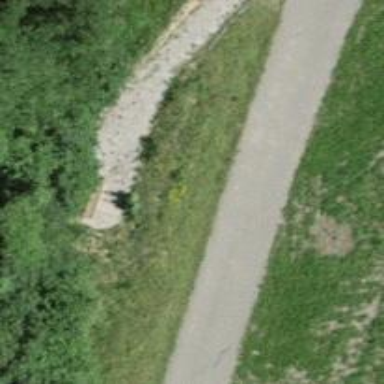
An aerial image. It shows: Bench for seating.